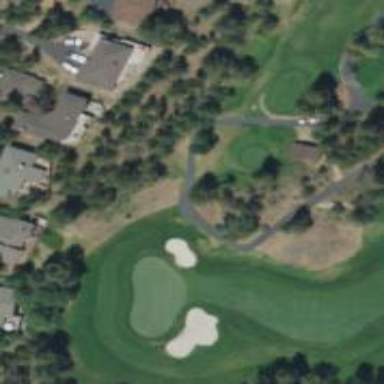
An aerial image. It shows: Asphalt path that serves as golf cartpath.